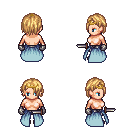
a pixel art fantasy rpg character, female body template, human, light skin, overskirt, metal pants, light blonde bangs hairstyle, gold tiara, metal gloves, dagger, four views (front, back, left, right), 2x2 character sprite sheet, small pixel art, hard edges, no anti-aliasing